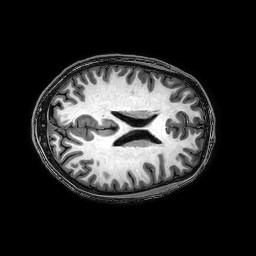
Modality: T1w
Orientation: axial
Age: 25
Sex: male
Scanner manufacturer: philips
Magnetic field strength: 3 T
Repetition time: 0.008114 s
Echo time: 0.00371 s